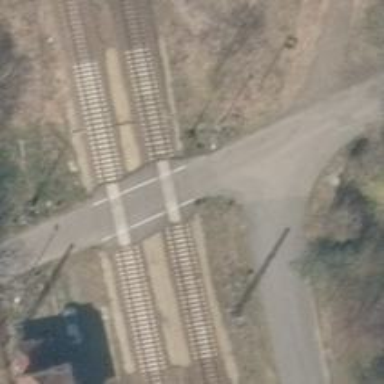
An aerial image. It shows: Railway level crossing.